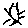
Label: sun